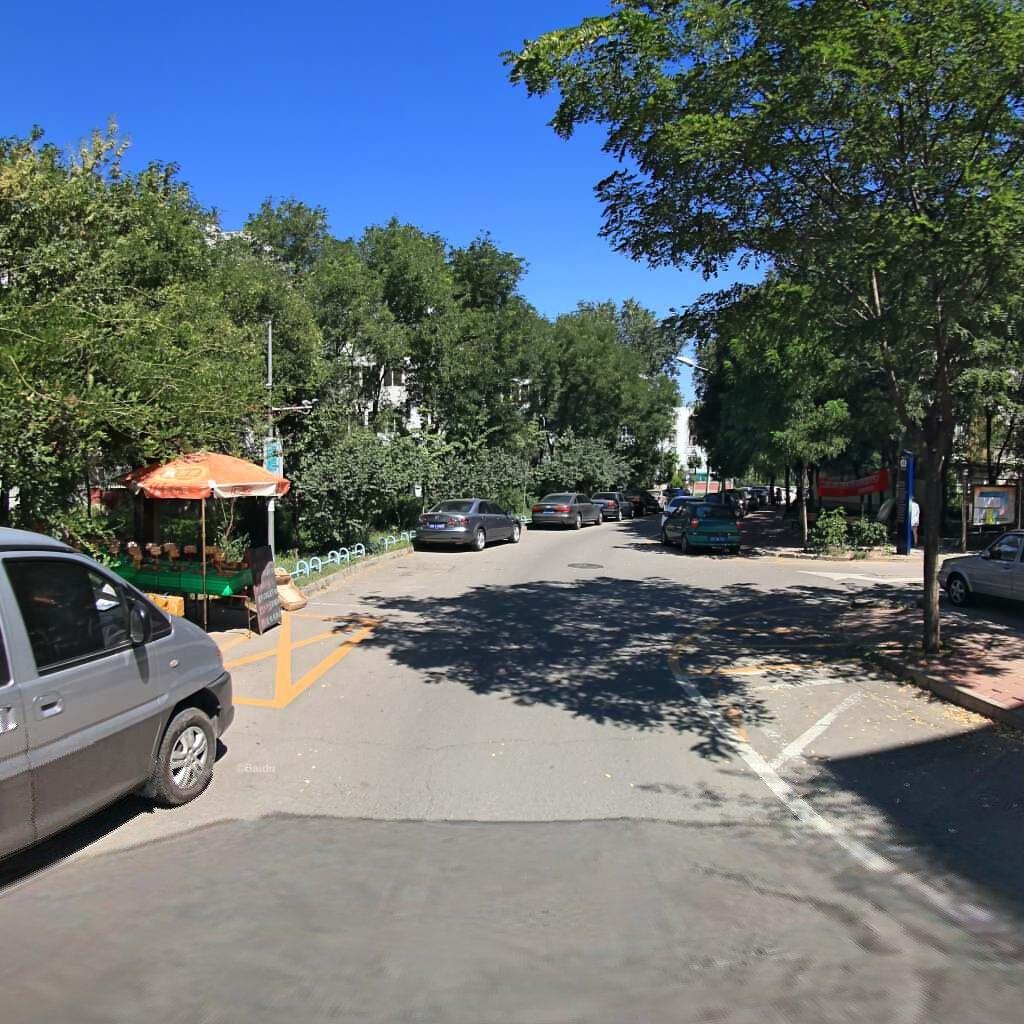
Region: Haidian
Road damage annotations: transverse crack, longitudinal crack, manhole cover